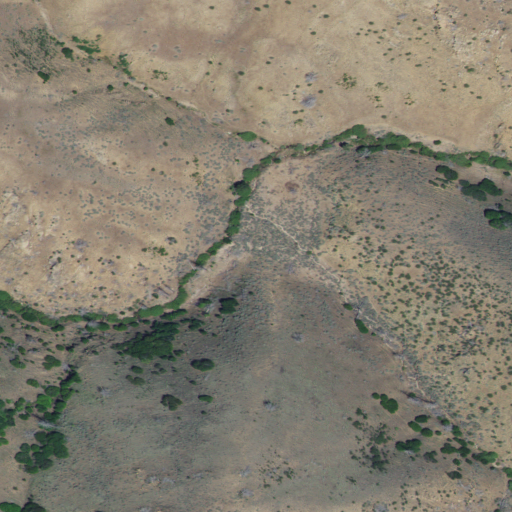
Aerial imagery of valley in Idaho named Johnson Gulch containing shrub and grassland